Interaction volume radius: 5 \u00c5
Interaction volume height: 15 \u00c5
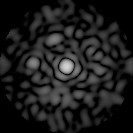
Disorder parameter: 0.7925